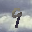
Label: 9